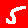
Digit: 5